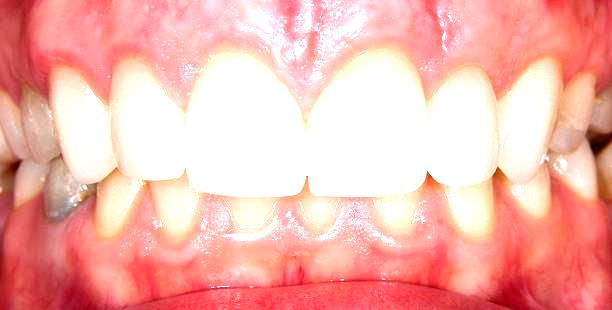
Condition: Gingivitis